Question: I want to implement visual studio style Add or Remove Ruttons toolstrip like following

in my winforms application, how can I achieve this?
I haven't tried anything on this as I am not sure how to start and I don't have much working experience on winforms.
Please suggest.
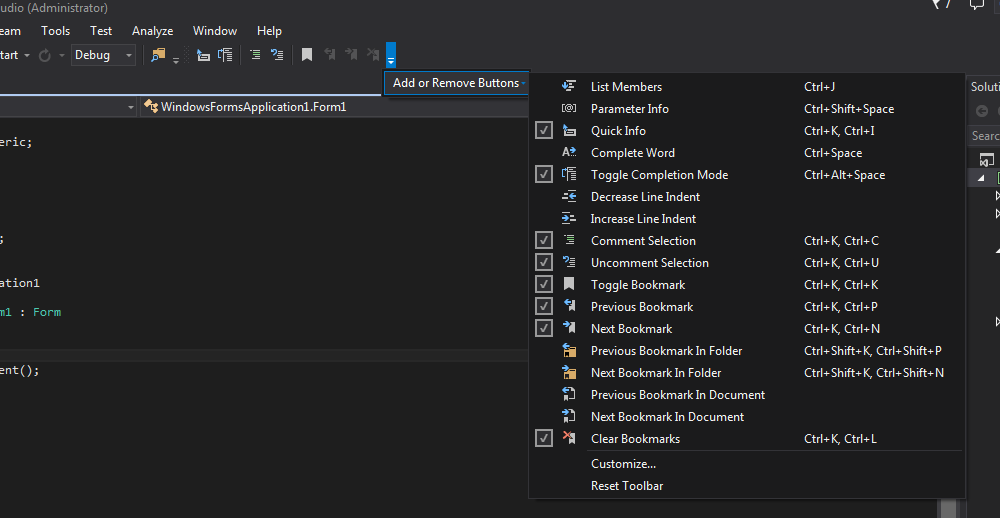
Answer: At first glance it doesn't look all that difficult.
Just add a 'ToolStripDropDownButton' to your 'ToolStrip' with no image or text. That will make the appearance seem more or less similar.
Add to this drop down button one 'ToolStripMenuItem' with a "Add or Remove Buttons" caption. We'll call it 'AddRemoveMenuItem'.
Now populate 'AddRemoveMenuItem''s child menu items with menu items representing all your configurable 'ToolStripItem's. You can link menu item and configurable tool strip item through the menu item's 'Tag' property (you could also subclass 'ToolStripMenuItem' adding a 'ToolStripItem LinkedToolStripItem { get; set; }' property but I don't think its really worth it).
All these "linked" menu items will have to handle their 'Click' events where they will switch their linked tool strip item's 'Visible' property and synchronize their 'Checked' state accordingly.
I'd do that the following way:
'''
linkedMenuItem.Click += (sender, e) => linkedMenuItem.Checked = !linkedMenuItem.Checked;
linkedMenuItem.CheckedChanged +=
(sender, e) =>
{
var linkedToolStripItem = linkedMenuItem.Tag as ToolStripItem;
if (linkedToolStripItem != null)
{
linkedToolStripItem.Visible = linkedMenuItem.Checked;
}
};
'''
When starting up your application set the linked menu items 'Checked' state accordingly to your app's default settings, user settings, etc. and you are done.